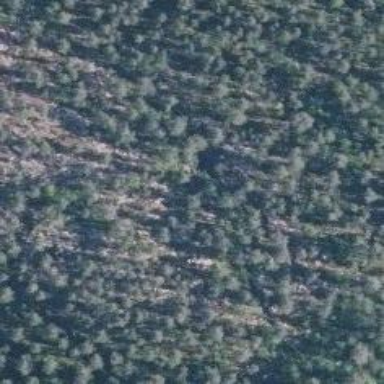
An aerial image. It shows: Landscape of bare rock.